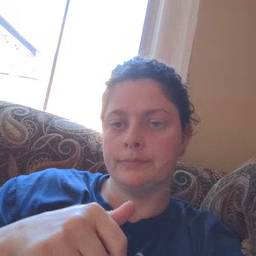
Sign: hide